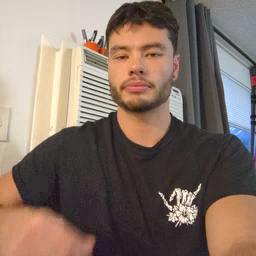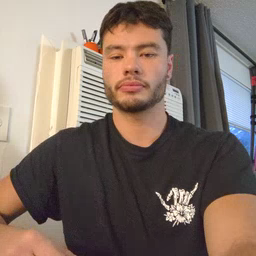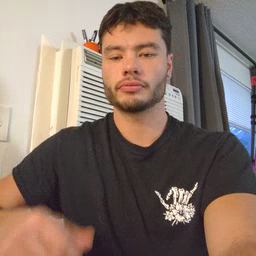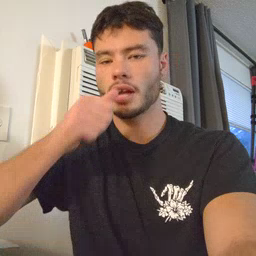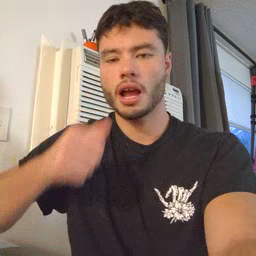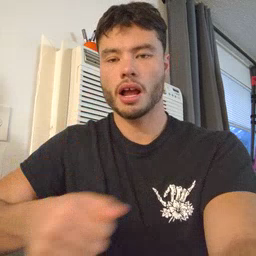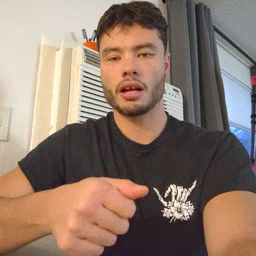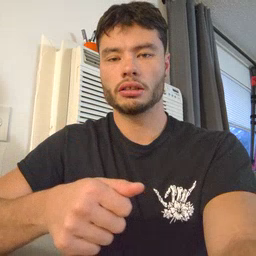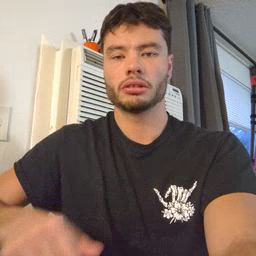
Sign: hide